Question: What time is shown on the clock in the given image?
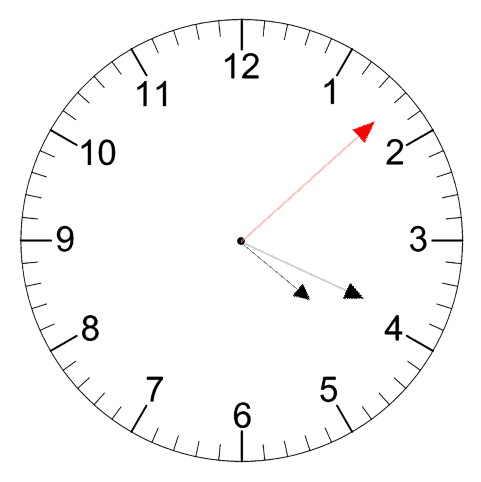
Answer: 04:19:08